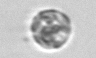
Label: coccolithophorid